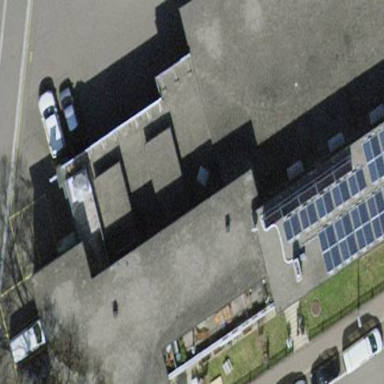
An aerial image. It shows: Industrial building with flat roof.